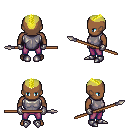
a pixel art fantasy rpg character, male body template, human, dark skin, steel chest armor, magenta pants, gold short mohawk hairstyle, metal gloves, metal boots, spear, four views (front, back, left, right), 2x2 character sprite sheet, small pixel art, hard edges, no anti-aliasing